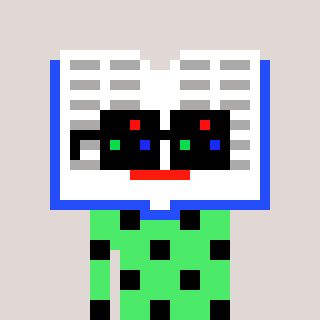
a pixel art character with square black sunglasses, a dictionary-shaped head and a teal-colored body on a warm background